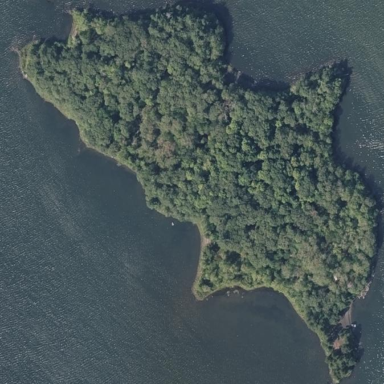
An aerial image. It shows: Island covered with woodland.